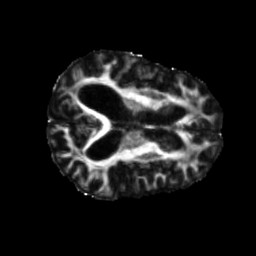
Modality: FA
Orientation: axial
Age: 75
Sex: male
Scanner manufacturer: siemens
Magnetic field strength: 3 T
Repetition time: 5.25 s
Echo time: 0.08 s